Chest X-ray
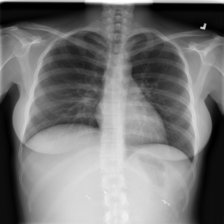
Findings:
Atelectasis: negative
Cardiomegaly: negative
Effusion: negative
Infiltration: negative
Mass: negative
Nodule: negative
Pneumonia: negative
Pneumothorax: negative
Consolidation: negative
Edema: negative
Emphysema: negative
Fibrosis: negative
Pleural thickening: negative
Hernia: negative